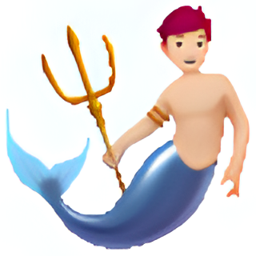
Name: merman light skin tone
Emoji: 🧜🏻‍♂️
Group: People & Body
Sub-group: person-fantasy